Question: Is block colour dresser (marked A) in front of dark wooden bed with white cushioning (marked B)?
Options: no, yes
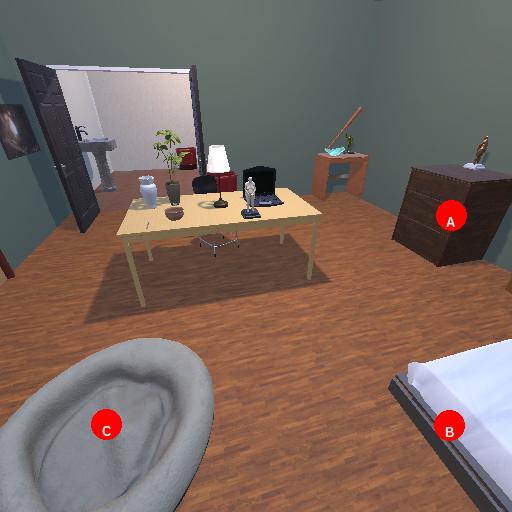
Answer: no